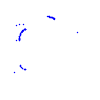
Particle: kaon